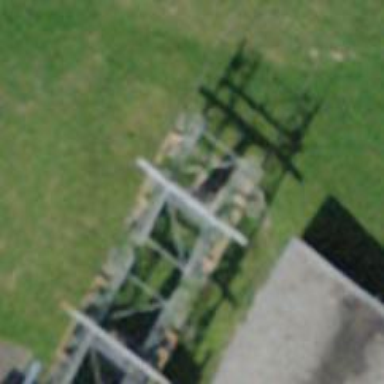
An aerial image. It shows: Pylon for aerialway.